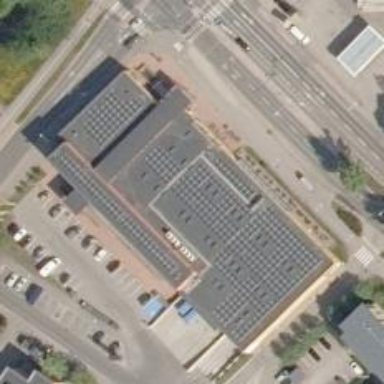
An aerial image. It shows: Supermarket.